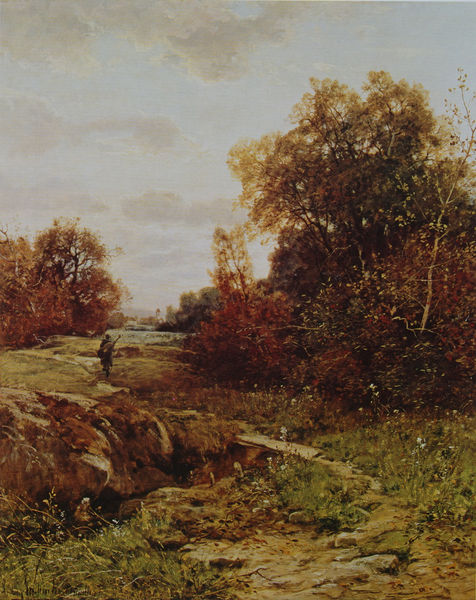
Titel: Der Heimweg des Musikanten
Künstler: Ludwig Willroider
Standort: München
Institution: Galerie Dr. Bühler
Schlagwörter: baum, blau, blätter, felsen, gemälde, himmel, laub, mann, wasser, weiß, wolken, bäume, fluss, gelb, grün, landschaft, ocker, äste, blumen, braun, gras, rot, weg, wiese, wolke, malerei, mensch, stein, öl, ast, bach, einsamkeit, erde, feld, ferne, natur, stamm, strauch, weite, brücke, busch, büsche, gebüsch, gehen, kirche, pfad, sträucher, trampelpfad, land, figur, mantel, musiker, person, england, wald, hellblau, perspektive, acker, fels, herbst, idylle, fußgänger, stille, romantik, ölgemälde, steg, turner, stimmung, gang, zweig, brett, soldat, jagd, jäger, gewehr, wanderer, graben, wildnis, waldweg, ken, biedermaier, barde, blujmen, gestein stein felsen, häger, staffagenfigur